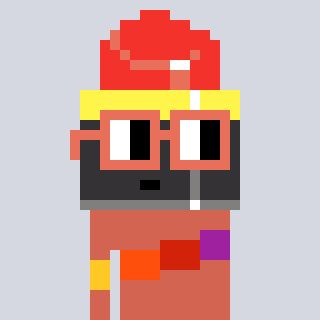
a pixel art character with square orange glasses, a lipstick-shaped head and a peachy-colored body on a cool background